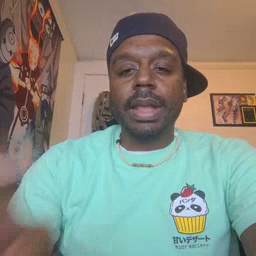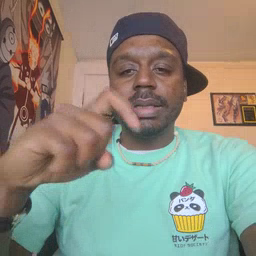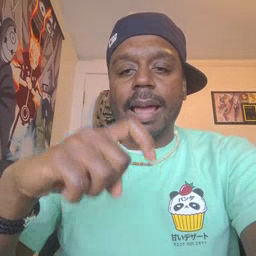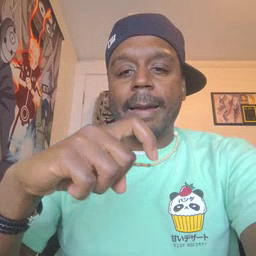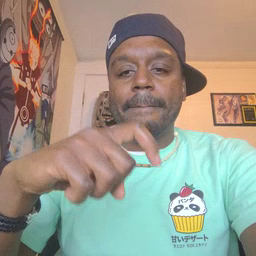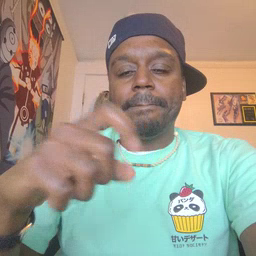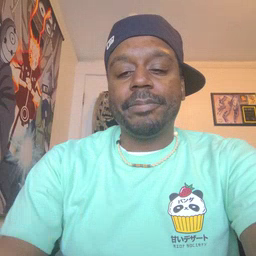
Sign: time